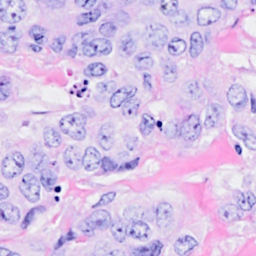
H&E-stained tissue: Breast